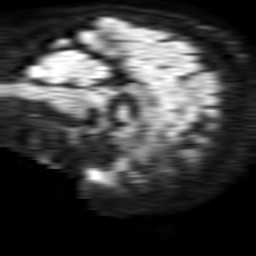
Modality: TRACE
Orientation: sagittal
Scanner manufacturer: philips
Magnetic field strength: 1.5 T
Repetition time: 3.4 s
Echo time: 0.06922 s